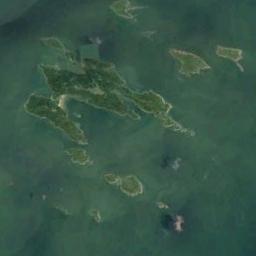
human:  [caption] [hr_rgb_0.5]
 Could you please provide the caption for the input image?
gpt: The archipelago with some islands of different sizes is surrounded by green waters .

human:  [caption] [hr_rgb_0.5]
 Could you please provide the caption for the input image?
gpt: There are many islands of different shapes and sizes .

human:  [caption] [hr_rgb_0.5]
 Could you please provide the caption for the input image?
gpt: The island looks like a banana .

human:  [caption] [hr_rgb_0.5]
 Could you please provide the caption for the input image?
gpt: There are a group of green islands on the turquoise sea .

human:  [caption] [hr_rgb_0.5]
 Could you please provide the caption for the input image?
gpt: There are group of green islands surrounded by green water .